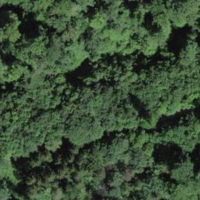
EUNIS habitat code: 41
Species observed at this site:
Ilex aquifolium